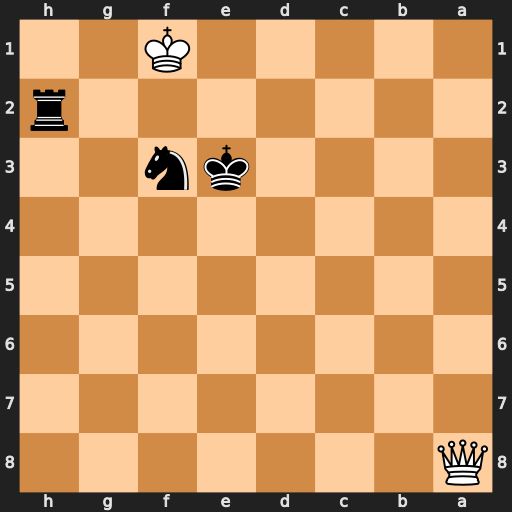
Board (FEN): Q7/8/8/8/8/4kn2/7r/5K2
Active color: b
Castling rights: -
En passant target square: -
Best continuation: Rf2#